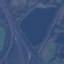
Land use / land cover: Highway